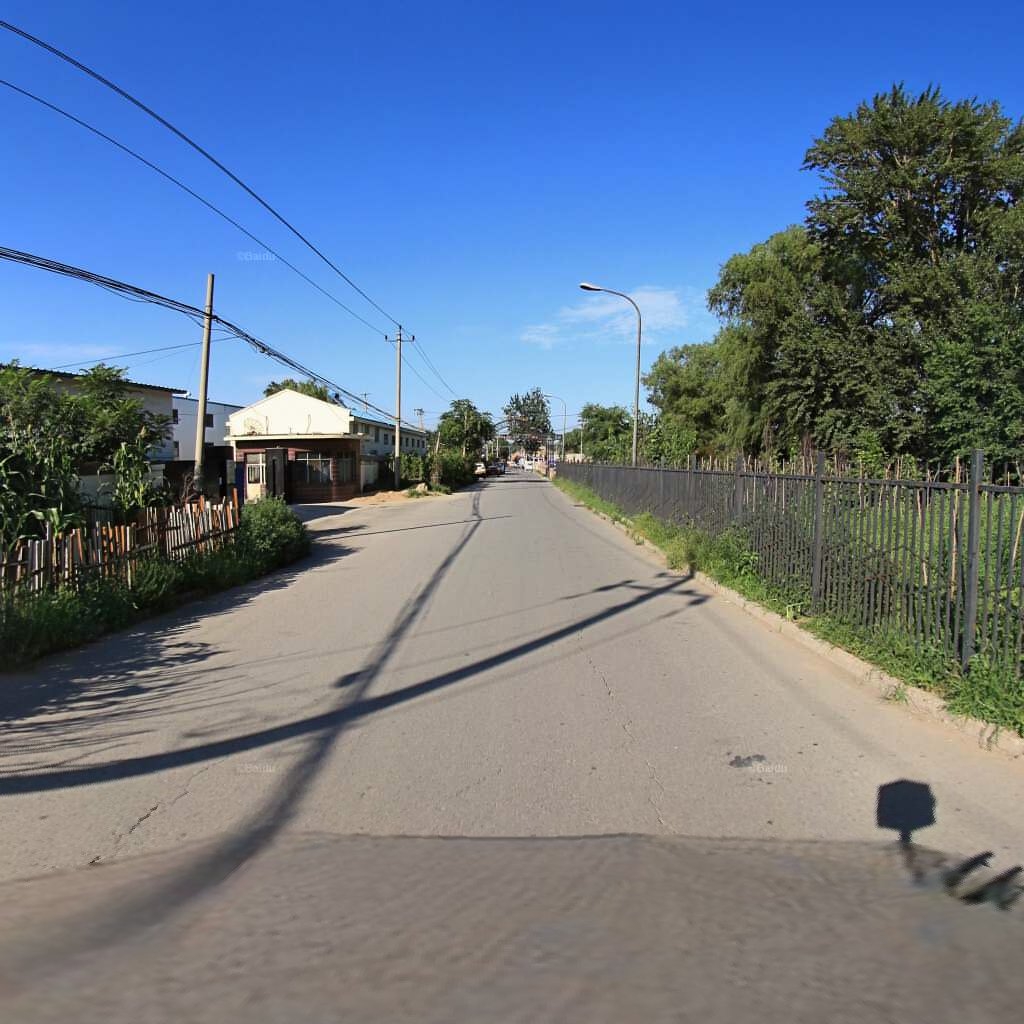
Region: Haidian
Road damage annotations: longitudinal crack, longitudinal crack, longitudinal crack